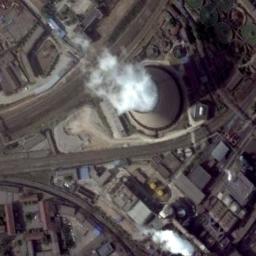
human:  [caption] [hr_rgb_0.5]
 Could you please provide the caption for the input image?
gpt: In the thermal power station there is a neatly planned factory building with a cooling tower that is steaming .

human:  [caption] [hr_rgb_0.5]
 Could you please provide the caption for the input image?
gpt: There are many roads near the thermal power station .

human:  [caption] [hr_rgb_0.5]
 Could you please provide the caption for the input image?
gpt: The thermal power station is next to some buildings with white mist above .

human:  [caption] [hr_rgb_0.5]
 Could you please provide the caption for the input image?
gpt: There is a thermal power station that is emitting smoke between two roads .

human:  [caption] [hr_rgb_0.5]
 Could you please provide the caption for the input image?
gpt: There are many buildings and a smoke funnel on the thermal power station .